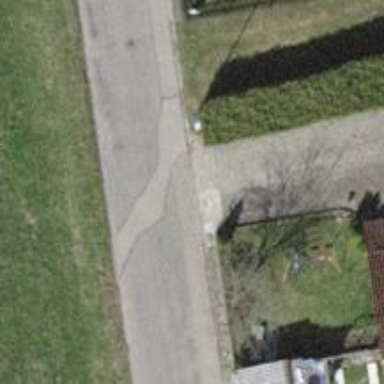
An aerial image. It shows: Driveway made of paving stones.